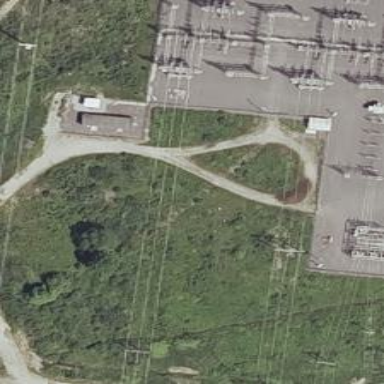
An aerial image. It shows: Distribution level power substation with chain link fence surrounding it.